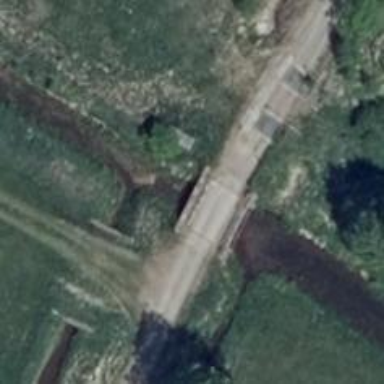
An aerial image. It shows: Concrete track on bridge with grade3 track type.